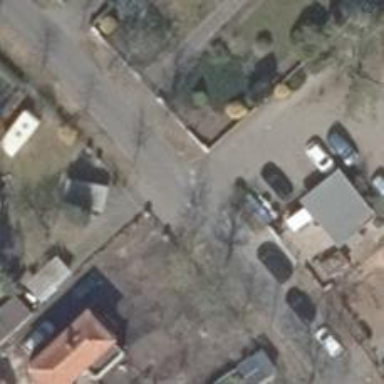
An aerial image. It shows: Smooth asphalt road in residential area.